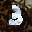
Label: 3